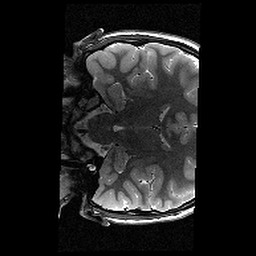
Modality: T2w
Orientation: coronal
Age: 13
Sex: female
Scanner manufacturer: siemens
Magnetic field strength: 3 T
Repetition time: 9.23 s
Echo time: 0.067 s